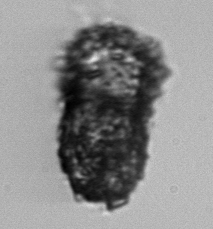
Label: Tintinnopsis